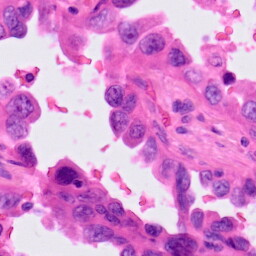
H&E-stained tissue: Lung